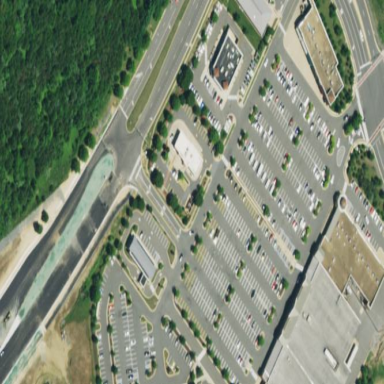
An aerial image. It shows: Retail area.